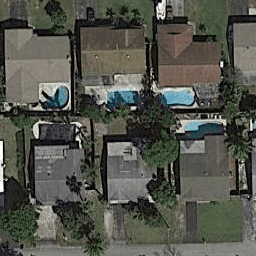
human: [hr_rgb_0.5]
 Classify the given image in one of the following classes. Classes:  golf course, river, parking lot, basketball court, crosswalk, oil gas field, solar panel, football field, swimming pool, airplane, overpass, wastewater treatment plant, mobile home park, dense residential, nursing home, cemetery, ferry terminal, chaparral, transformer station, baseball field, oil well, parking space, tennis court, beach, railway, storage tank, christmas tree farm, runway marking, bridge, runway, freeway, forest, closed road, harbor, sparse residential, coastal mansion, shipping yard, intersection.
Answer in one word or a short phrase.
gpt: dense residential